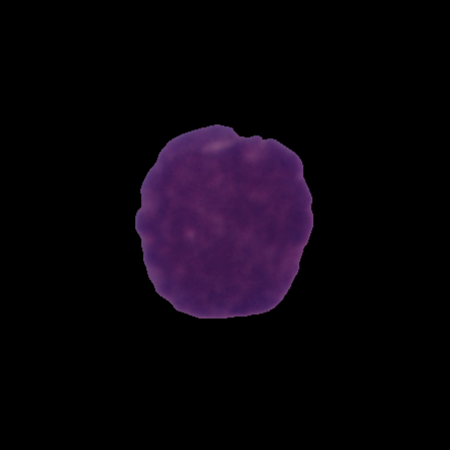
Label: cancer